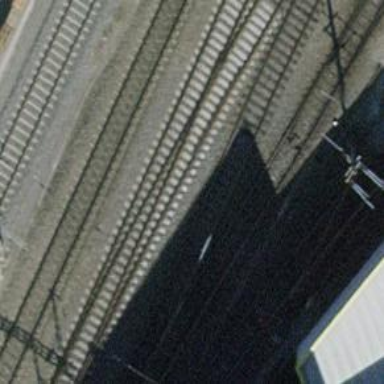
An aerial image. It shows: Rail yard with electrified rails and single track.